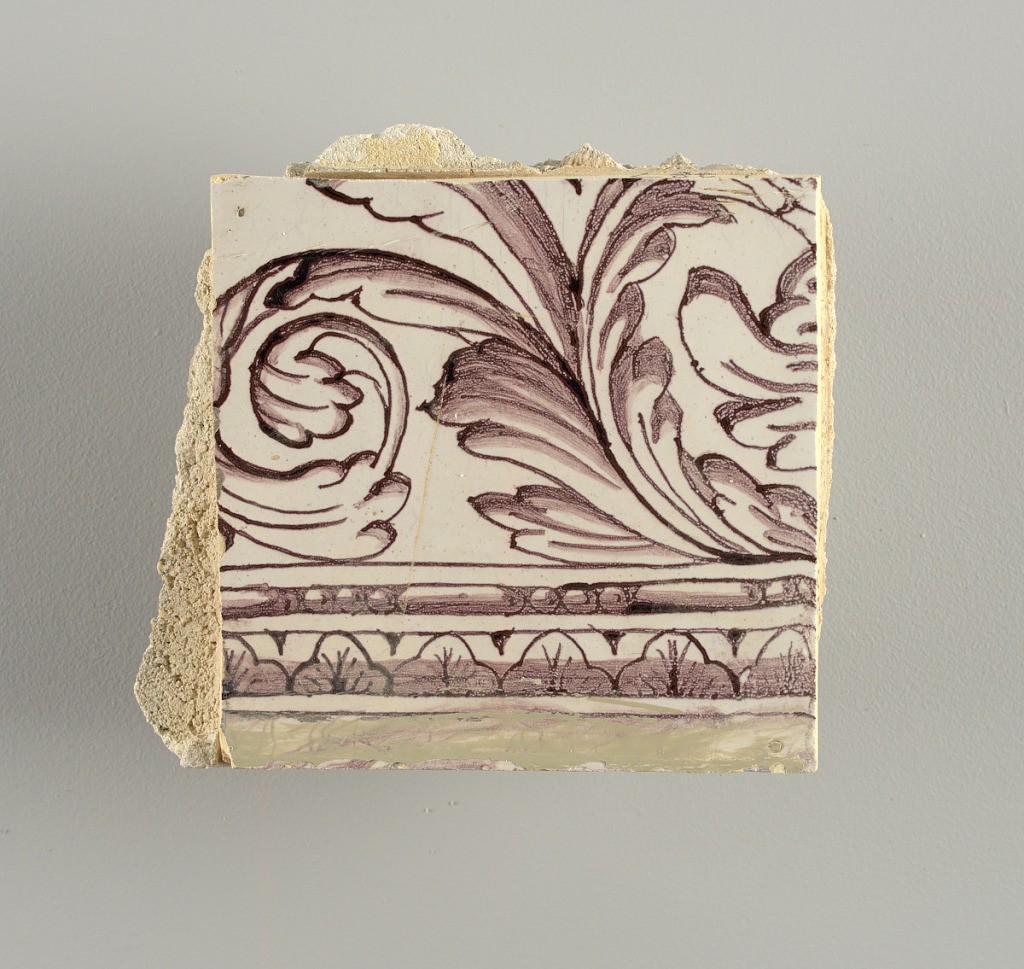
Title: Wall facing
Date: ca. 1725
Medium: Tin-glazed earthenware, underglaze
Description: Horizontal rectangle.  Thirty-seven tiles wide and twenty-one high with opening for door or window nineteen and one-half tiles high and twelve wide.  To left and right of opening, centered canopy above. Left, woman representing Hope, right, a sculputure urn.  Centered above opening, a mascaron.  Arabesque design of foliage.